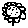
Label: flower